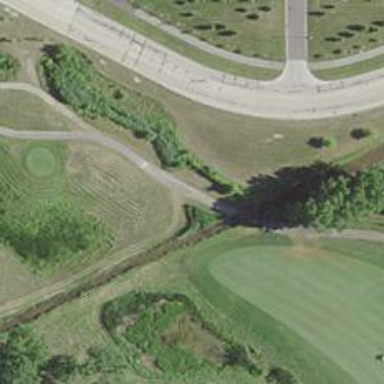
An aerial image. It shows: Path bridge on golf course.